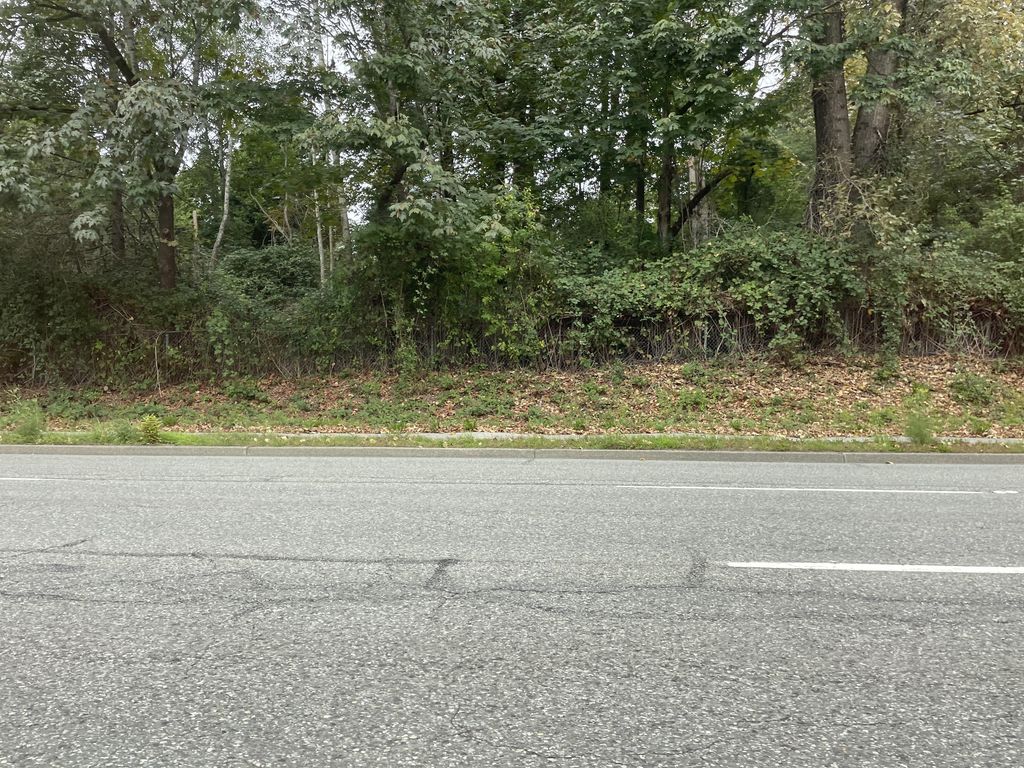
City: vancouver